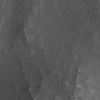
Atmospheric dust classification: not_dusty